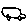
Label: car